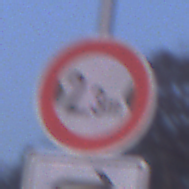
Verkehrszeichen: TatsaechlicheBreite2Komma3
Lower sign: RichtungsangabeDurchPfeile5
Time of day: SunriseSunset
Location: Outdoor (Nature)
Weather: Clear
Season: NotSpecified
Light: Natural